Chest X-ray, PA view. Patient: 76 years old, sex M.
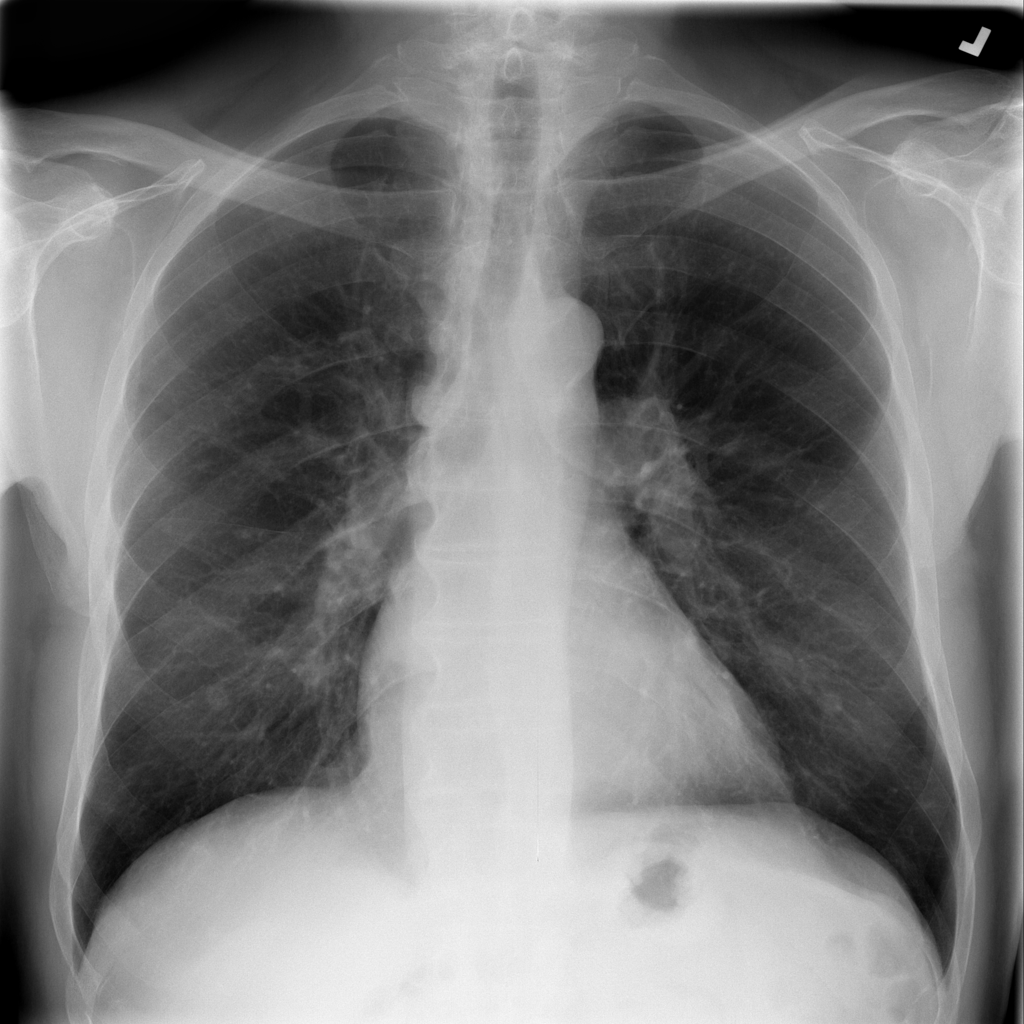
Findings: Infiltration